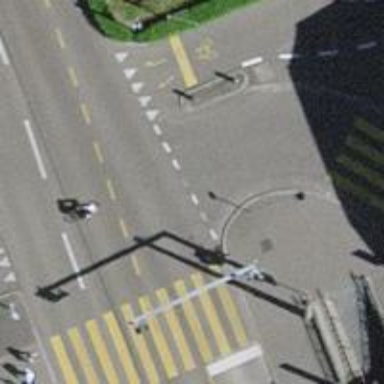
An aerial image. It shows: Road with traffic signals.